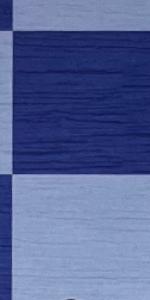
Label: Empty